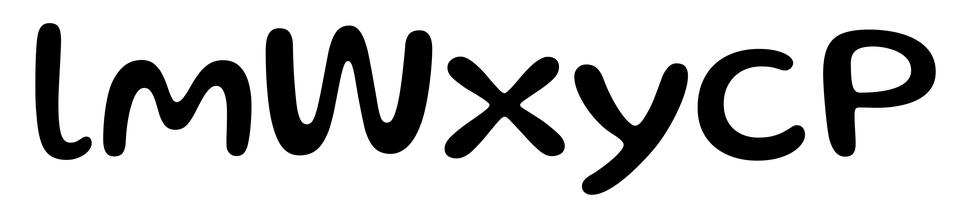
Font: Gluten_Regular